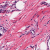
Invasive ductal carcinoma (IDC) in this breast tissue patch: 0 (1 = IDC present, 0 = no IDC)